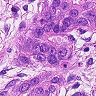
Metastatic tissue present: yes